Question:
I'm working with postman to test a flask app, I've noticed (like in the screenshot) that I am getting the returned HTML. I know in the past I was able to see the returned HTML rendered as a webpage, but now I can't (despite clicking on various buttons). How can I see the returned html as a webpage?
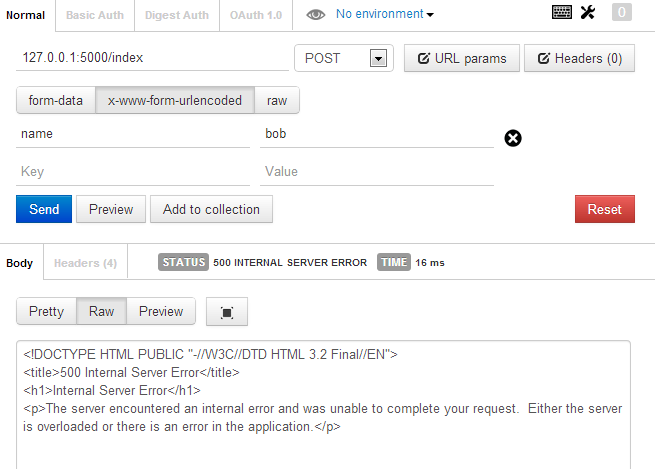
Answer: In order to view the response output as a webpage you must hit the preview button. For example when in raw response mode you get the following:
Then in Preview mode you get the following: